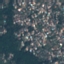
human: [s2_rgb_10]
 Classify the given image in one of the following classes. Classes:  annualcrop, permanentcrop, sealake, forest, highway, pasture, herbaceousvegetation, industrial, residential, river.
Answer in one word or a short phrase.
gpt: Residential